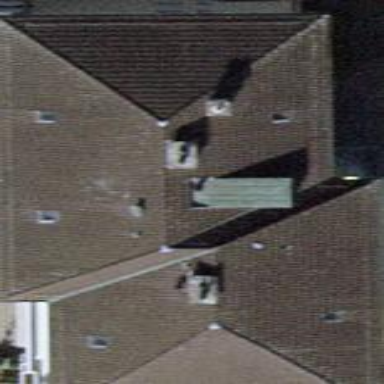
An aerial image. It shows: Building with hipped roof.